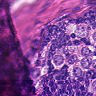
Metastatic tissue present: yes